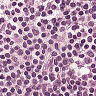
Metastatic tissue present: no